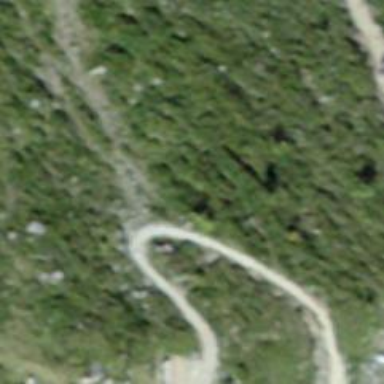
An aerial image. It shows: Path.